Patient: sex M, age 32
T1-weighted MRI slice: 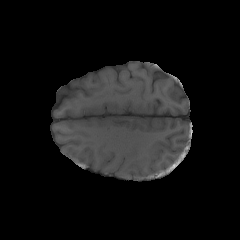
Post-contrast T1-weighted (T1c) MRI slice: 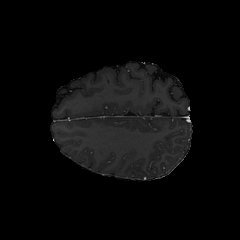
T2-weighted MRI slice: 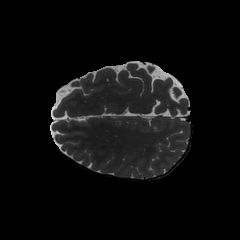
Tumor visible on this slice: no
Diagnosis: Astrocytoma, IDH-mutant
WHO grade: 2